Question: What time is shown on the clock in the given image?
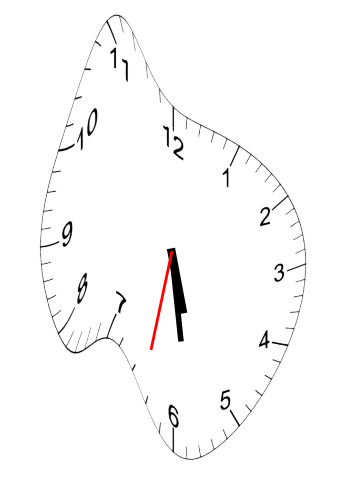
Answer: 05:28:32